Aerial crown-view tile of a tropical tree (Barro Colorado Island, Panama), acquired 20240813:
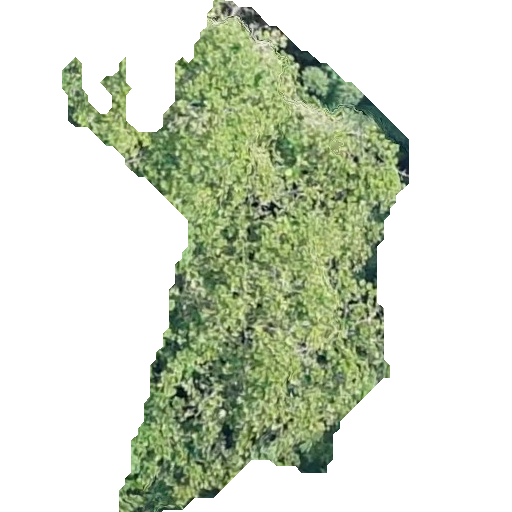
Species: Anacardium excelsum
GBIF accepted scientific name: Anacardium excelsum
Crown area: 149.125 m²